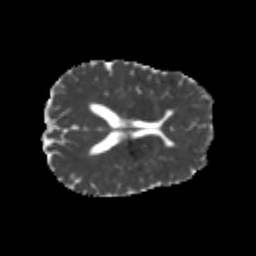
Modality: MD
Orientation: axial
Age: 25
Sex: male
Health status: healthy
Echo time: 0.074 s